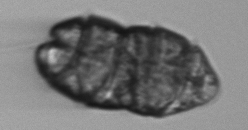
Label: Margalefidinium